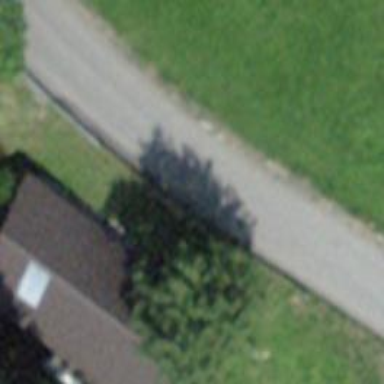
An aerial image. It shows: Rural barn.